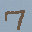
Label: 7